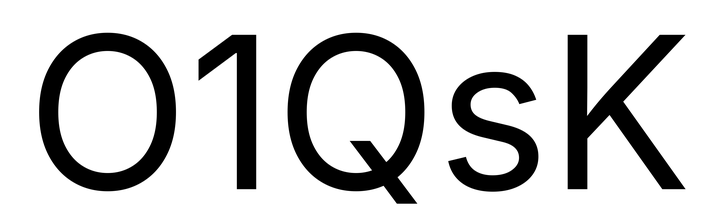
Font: Inter_Regular